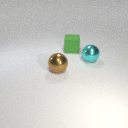
large cyan metal sphere in front of large green rubber cube